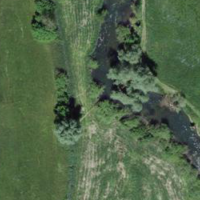
EUNIS habitat code: 23
Species observed at this site:
Salix alba